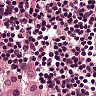
Metastatic tissue present: yes